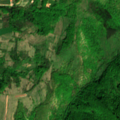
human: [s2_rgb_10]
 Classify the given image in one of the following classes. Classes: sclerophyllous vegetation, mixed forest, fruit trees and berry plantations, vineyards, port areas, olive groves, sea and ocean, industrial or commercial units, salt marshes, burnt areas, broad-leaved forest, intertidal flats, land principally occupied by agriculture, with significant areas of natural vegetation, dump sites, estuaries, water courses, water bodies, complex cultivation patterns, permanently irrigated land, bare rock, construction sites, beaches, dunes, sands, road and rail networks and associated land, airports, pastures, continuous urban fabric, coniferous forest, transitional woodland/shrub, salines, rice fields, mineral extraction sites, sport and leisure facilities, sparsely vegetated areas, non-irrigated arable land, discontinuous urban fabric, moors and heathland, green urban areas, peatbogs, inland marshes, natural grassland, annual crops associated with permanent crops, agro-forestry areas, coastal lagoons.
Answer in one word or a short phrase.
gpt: complex cultivation patterns, land principally occupied by agriculture, with significant areas of natural vegetation, broad-leaved forest, mixed forest, natural grassland, transitional woodland/shrub